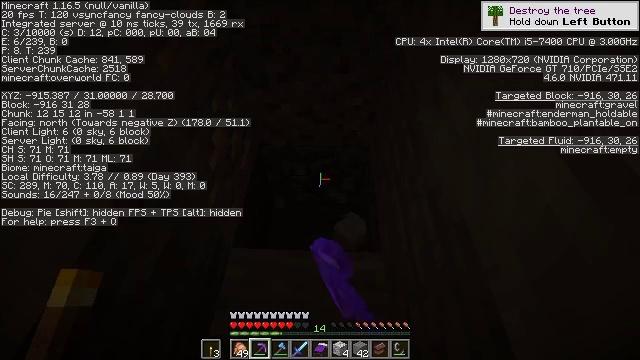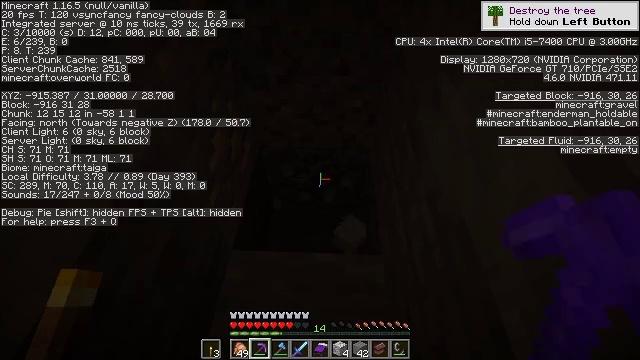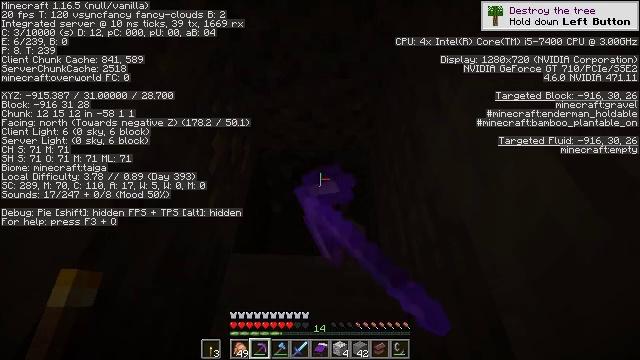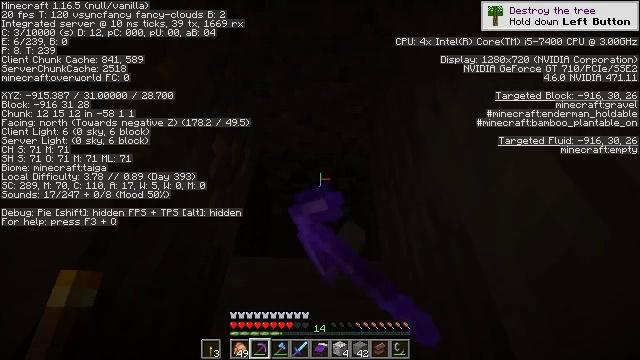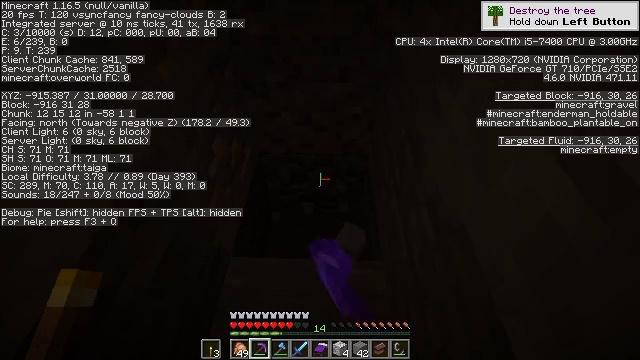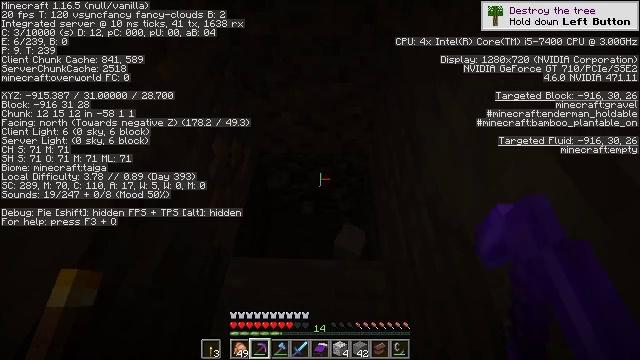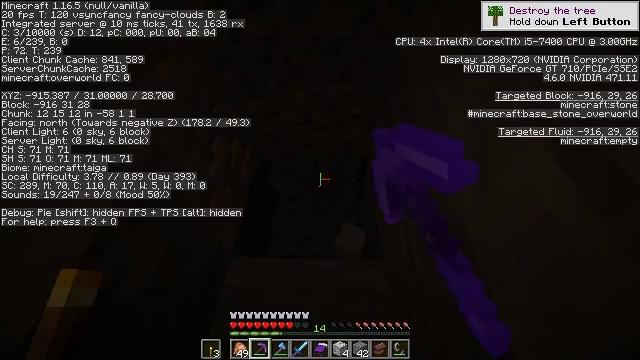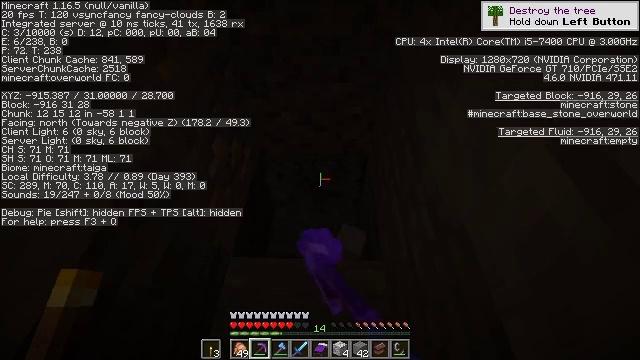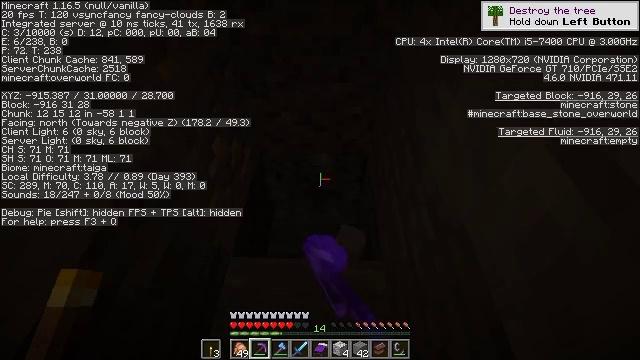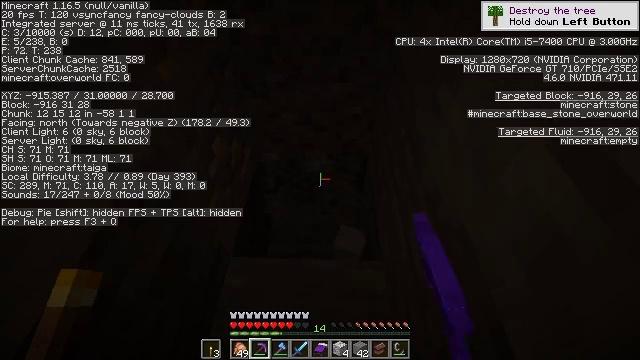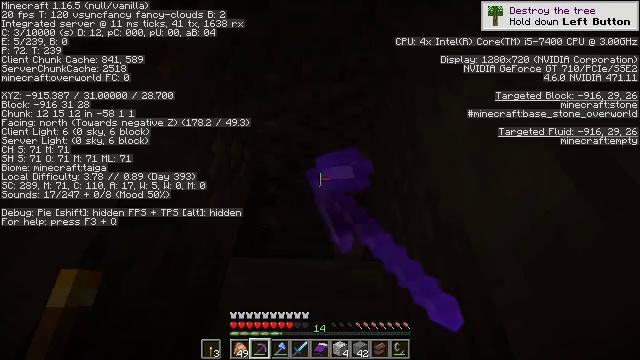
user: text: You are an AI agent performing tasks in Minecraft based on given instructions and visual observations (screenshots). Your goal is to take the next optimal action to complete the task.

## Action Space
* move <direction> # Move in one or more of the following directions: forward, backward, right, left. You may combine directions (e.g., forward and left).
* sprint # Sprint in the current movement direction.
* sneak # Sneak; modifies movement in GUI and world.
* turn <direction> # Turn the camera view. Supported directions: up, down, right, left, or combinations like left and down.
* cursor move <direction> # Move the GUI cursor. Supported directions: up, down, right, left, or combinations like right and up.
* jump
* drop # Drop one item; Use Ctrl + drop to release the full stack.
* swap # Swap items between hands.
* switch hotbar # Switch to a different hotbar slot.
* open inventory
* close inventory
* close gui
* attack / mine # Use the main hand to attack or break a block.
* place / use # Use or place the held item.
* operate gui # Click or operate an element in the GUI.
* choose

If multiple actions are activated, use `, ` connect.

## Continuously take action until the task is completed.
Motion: motion action
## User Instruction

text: Gather gravel by digging.
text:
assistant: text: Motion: attack / mine
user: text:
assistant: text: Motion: attack / mine
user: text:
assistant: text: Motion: attack / mine
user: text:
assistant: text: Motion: attack / mine
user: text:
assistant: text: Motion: attack / mine
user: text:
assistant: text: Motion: attack / mine
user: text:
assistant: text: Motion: attack / mine
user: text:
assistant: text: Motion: attack / mine
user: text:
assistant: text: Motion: attack / mine
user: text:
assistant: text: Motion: attack / mine
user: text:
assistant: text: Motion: attack / mine